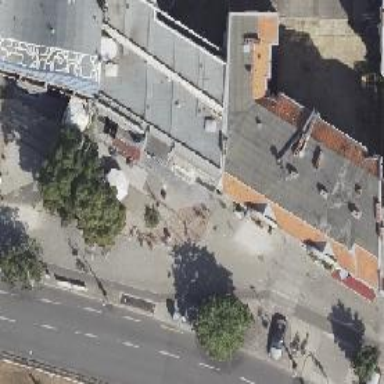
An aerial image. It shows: Restaurant.